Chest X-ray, PA view. Patient: 71 years old, sex M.
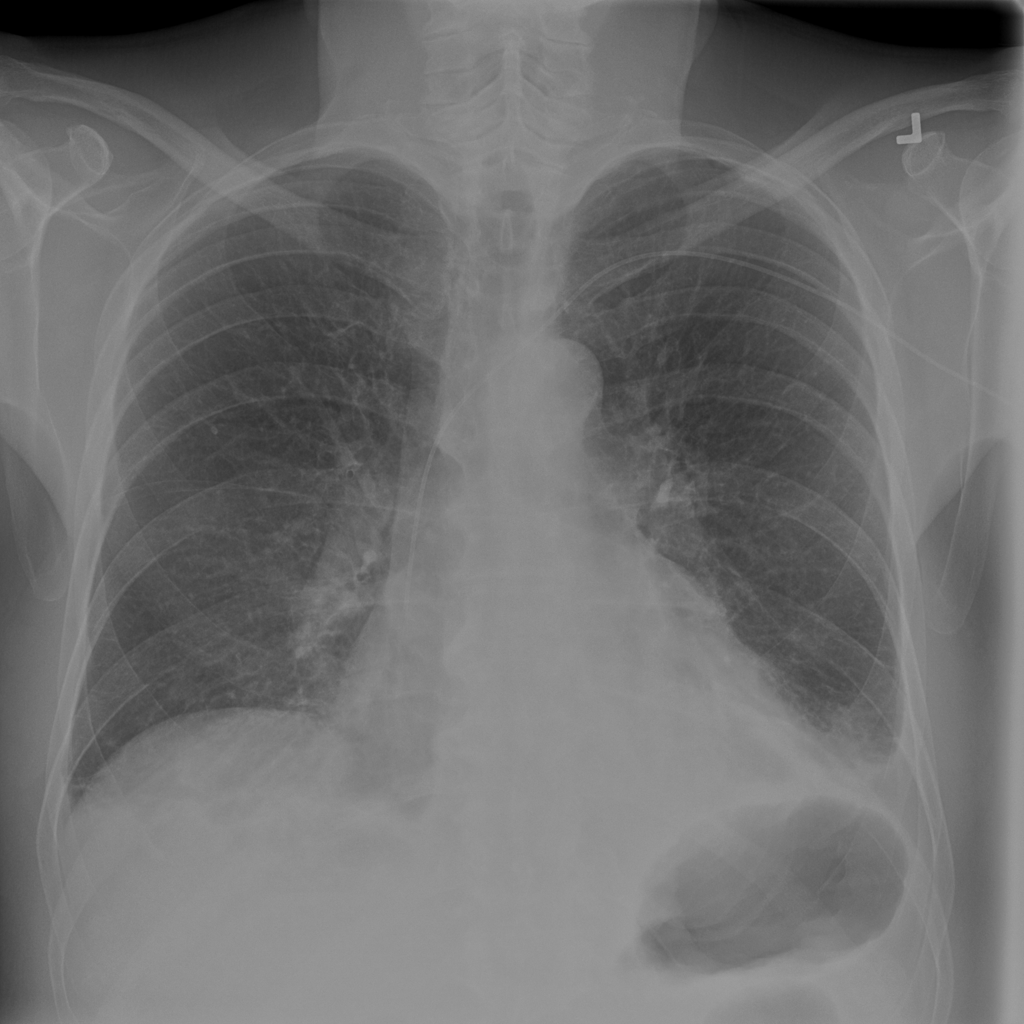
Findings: Atelectasis, Effusion, Infiltration